Question: I have created a custom list fragment. Here is the code and the screenshot of how it looks:
'''
<?xml version="1.0" encoding="utf-8"?>
<RelativeLayout xmlns:android="http://schemas.android.com/apk/res/android"
android:layout_width="match_parent"
android:layout_height="match_parent"
android:orientation="vertical" >
<CheckBox
android:id="@+id/mail_read_checkbox"
android:layout_width="wrap_content"
android:layout_height="wrap_content"
android:layout_alignParentRight="true"
android:focusable="false"
android:gravity="center"/>
<TextView
android:id="@+id/mail_from_textView"
android:layout_width="wrap_content"
android:layout_height="wrap_content"
android:layout_alignParentLeft="true"
android:layout_toLeftOf="@id/mail_read_checkbox"
android:text="aa"/>
<TextView
android:id="@+id/mail_subject_textView"
android:layout_width="wrap_content"
android:layout_height="wrap_content"
android:layout_below="@id/mail_from_textView"
android:layout_alignParentLeft="true"
android:layout_toLeftOf="@id/mail_read_checkbox"
android:text="bb" />
</RelativeLayout>
'''

My question is, how can i make each list item wider? I mean this: my list items are like this now:
'''
--------------------------------------------------------------
From: ...
Subject: ...
--------------------------------------------------------------
'''
But i want them to look like this:
'''
--------------------------------------------------------------
From: ...
Subject: ...
--------------------------------------------------------------
'''
Can anyone help me with this?
Thanks
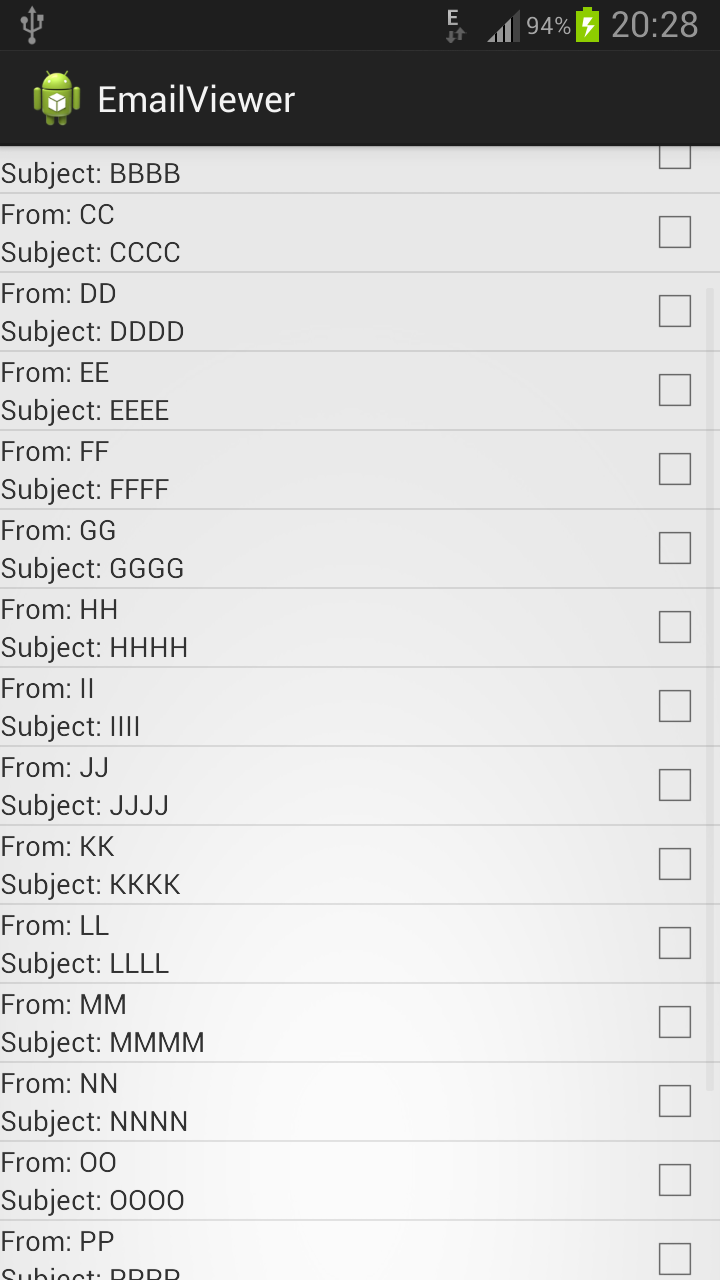
Answer: Yes, add Top and bottom Margin (or Padding) to your views using dp.
i.e.:
'''
<TextView
android:id="@+id/mail_from_textView"
android:layout_width="wrap_content"
android:layout_height="wrap_content"
android:layout_alignParentLeft="true"
android:marginTop="5dp"
android:marginBottom="5dp"
android:layout_toLeftOf="@id/mail_read_checkbox"
android:text="aa"/>
'''
For more info, here's the <URL>.